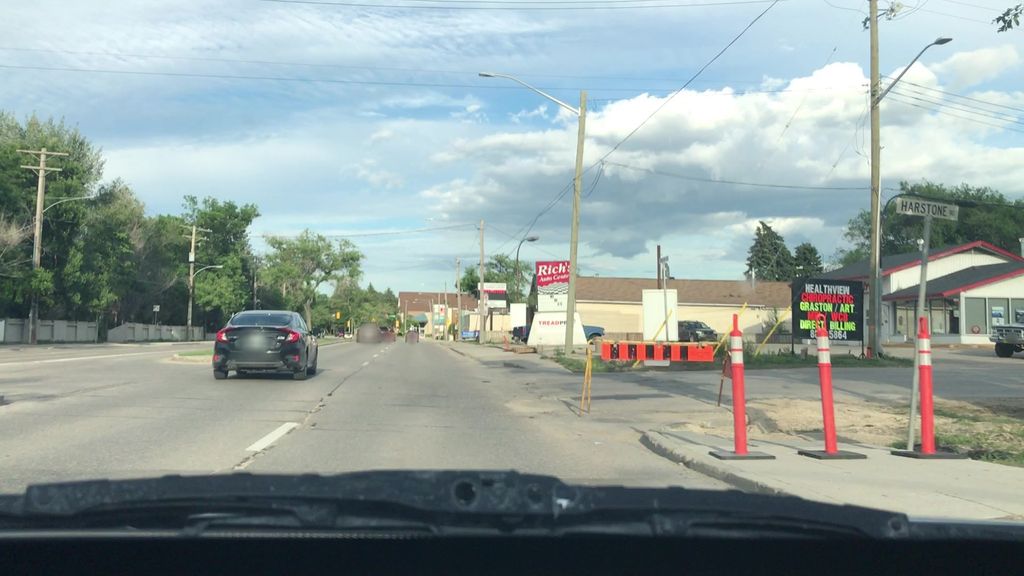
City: winnipeg